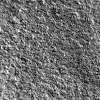
Atmospheric dust classification: not_dusty